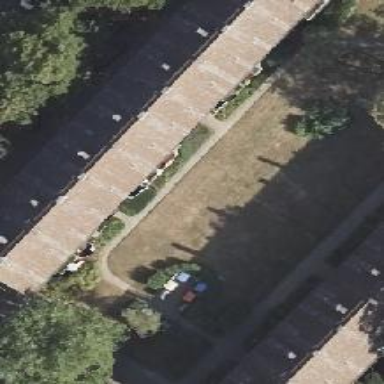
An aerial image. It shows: Gabled roof adorns the apartments building.